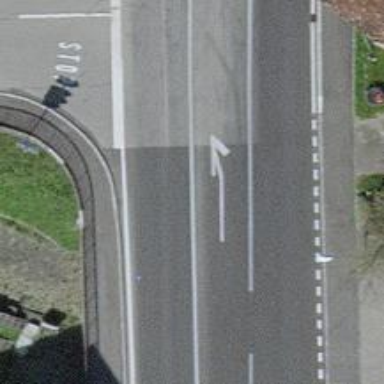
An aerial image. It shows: Asphalt road with sidewalks on both sides. The road is classified as primary highway.